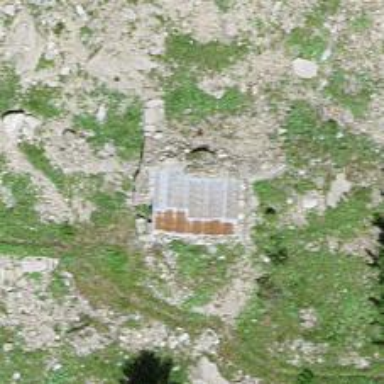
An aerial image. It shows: Shelter.